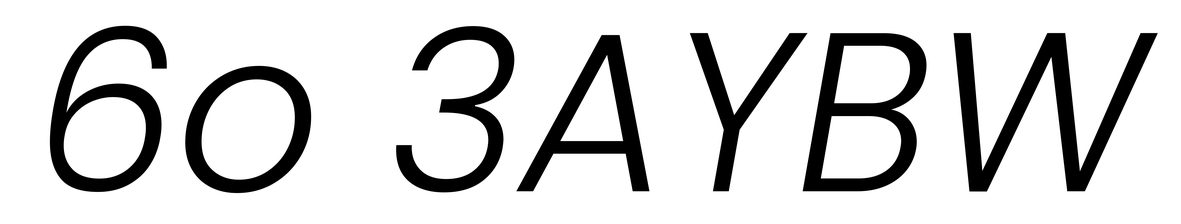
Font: Poppins-LightItalic